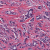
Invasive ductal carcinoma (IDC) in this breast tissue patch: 1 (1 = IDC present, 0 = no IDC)